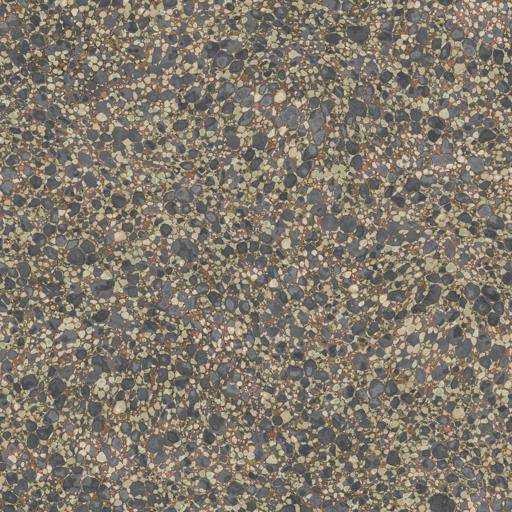
Tags: gravel ground pebbles river rocks